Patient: sex M, age 63
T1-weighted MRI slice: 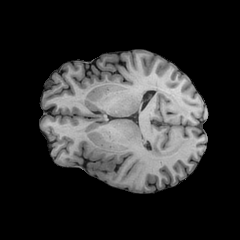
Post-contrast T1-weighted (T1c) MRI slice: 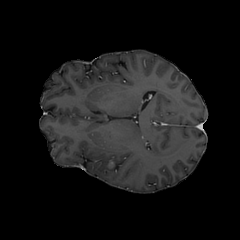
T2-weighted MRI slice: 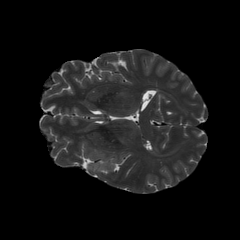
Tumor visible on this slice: yes
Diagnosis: Glioblastoma, IDH-wildtype
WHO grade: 4